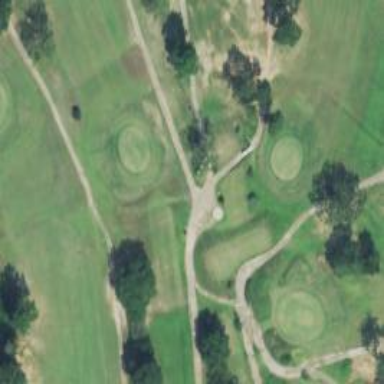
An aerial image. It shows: Pathway for golfing.